Interaction volume radius: 10 \u00c5
Interaction volume height: 10 \u00c5
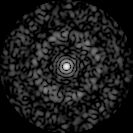
Disorder parameter: 0.8609